Field crop: maize
Growth stage: 2
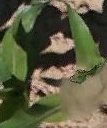
Species: maize